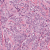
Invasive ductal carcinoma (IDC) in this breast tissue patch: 1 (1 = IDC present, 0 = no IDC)